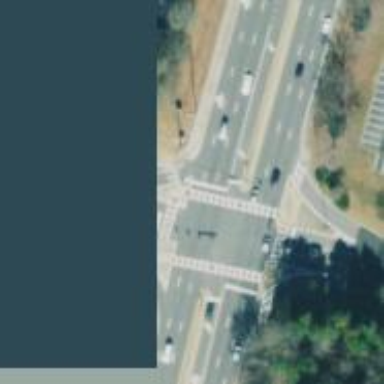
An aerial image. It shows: Crossing on cycleway.